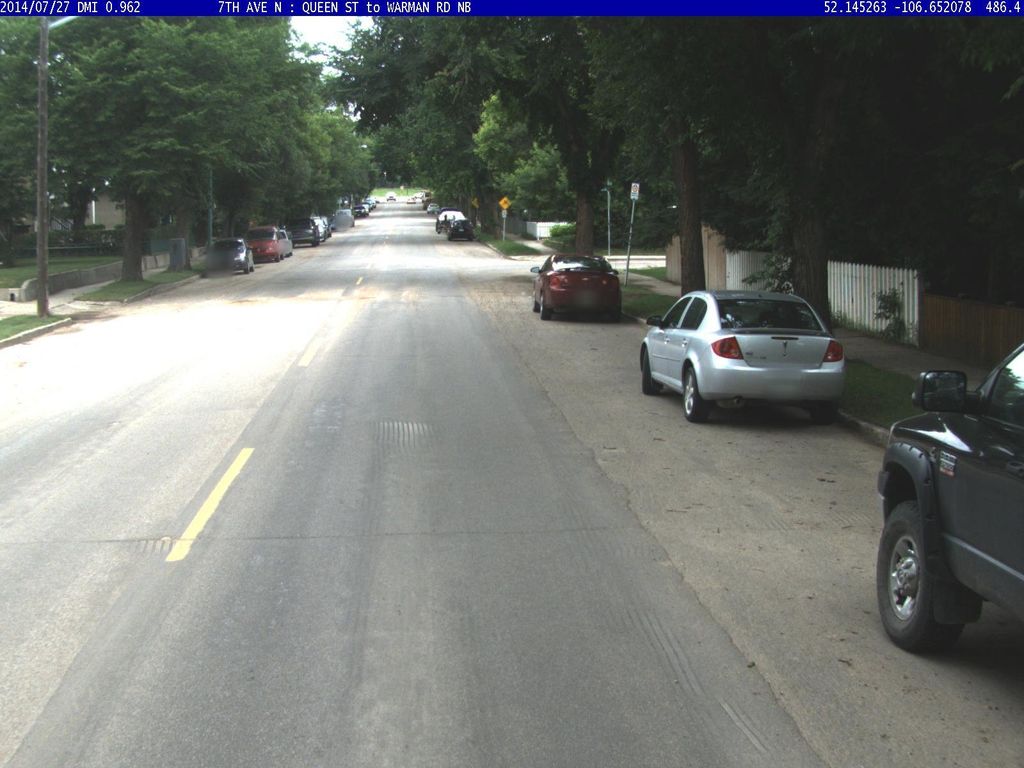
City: saskatoon